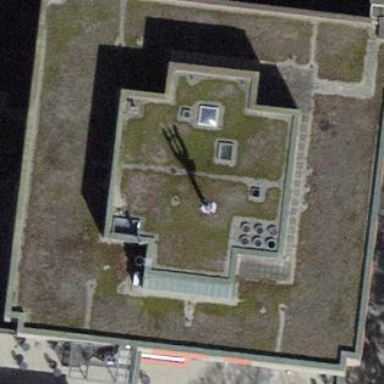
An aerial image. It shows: Hospital building.